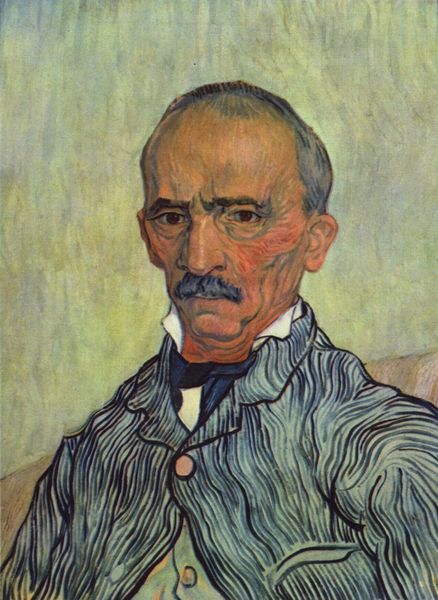
Titel: Porträt des Oberwärters der Irrenanstalt Saint-Paul, Trabuc
Künstler: Vincent van Gogh
Standort: Solothurn
Institution: Kunstmuseum
Schlagwörter: blau, gemälde, haut, mann, weiß, wunde, gelb, grün, impressionismus, ocker, sitzen, braun, frankreich, grau, hell, hintergrund, mund, nase, ohr, orange, profil, raum, schwarz, stirn, vordergrund, blick, rot, schal, tuch, expressionismus, rock, schleife, alt, anzug, bart, hemd, jacke, schnurrbart, wand, augen, falten, gesicht, kragen, bildnis, hals, innenraum, portrait, porträt, öl, sonne, haare, mantel, sitzend, augenbrauen, brustbild, frontal, kinn, knopf, kontrast, ohren, rosa, wangen, wellen, süden, backen, modern, hellgrün, linien, van gogh, ausdruck, ölgemälde, frack, schnäuzer, duktus, schnurbart, krawatte, impressionistisch, ernst, streng, glatze, halstuch, gestreift, streifen, wange, gedanken, knöpfe, fliege, jackett, schnauzbart, schnauzer, jacket, weste, striche, umriss, gauguin, corinth, gogh, expressionistisch, schraffur, selbstbildnis, leinwand, stehkragen, tasche, kunst, liebermann, pinselstrich, halbglatze, vincent van gogh, schlips, wangenknochen, doppelkinn, picasso, zentral, nadelstreifen, vincent, zerknittert, schnautzbart, frnkreich, van goch, sonnenbrand, existenzialismus, rmann, van gocg, halnbglatze, segelohr, von goch, spart, gemaäde, impresiioniosmus